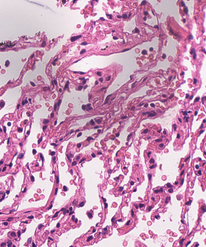
Tumor epithelial tissue: no
Tumor-associated stroma tissue: no
Normal tissue: yes